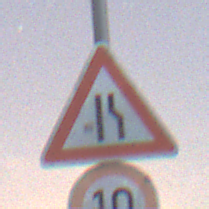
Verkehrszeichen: EinseitigVerengteFahrbahnRechts
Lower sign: Geschwindigkeit10
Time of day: Night
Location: Outdoor (Nature)
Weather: Overcast
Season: NotSpecified
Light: Artificial